八年级 · 度量几何学
如图, 小巷左右两侧是坚直的墙, 一架梯子斜靠在左墙时,

梯子底端到左墙角的距离 $B C$ 为 $0.7 \mathrm{~m}$, 梯子顶端到地面的距离 $A C$ 为 $2.4 \mathrm{~m}$,

如果保持梯子底端位置不动, 将梯子斜靠在右墙时, 梯子顶端到地面的距离为 $1.5 \mathrm{~m}$,则小巷的宽为 ( $\quad ）$

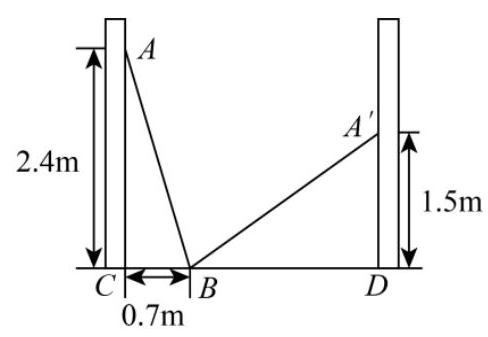
$2 \mathrm{~m}$
B. $2.5 \mathrm{~m}$
C. $2.6 \mathrm{~m}$
D. $2.7 \mathrm{~m}$
答案: D